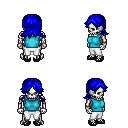
a pixel art fantasy rpg character, male body template, skeleton, teal sleeveless shirt, white pants, blue loose hair, ghillies, four views (front, back, left, right), 2x2 character sprite sheet, small pixel art, hard edges, no anti-aliasing